Interaction volume radius: 5 \u00c5
Interaction volume height: 15 \u00c5
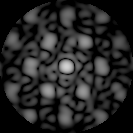
Disorder parameter: 0.4621